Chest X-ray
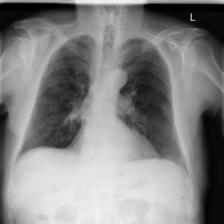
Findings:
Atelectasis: negative
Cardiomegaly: negative
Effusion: negative
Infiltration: negative
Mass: negative
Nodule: negative
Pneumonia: negative
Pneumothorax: negative
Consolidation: negative
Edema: negative
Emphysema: positive
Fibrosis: positive
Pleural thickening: negative
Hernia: negative